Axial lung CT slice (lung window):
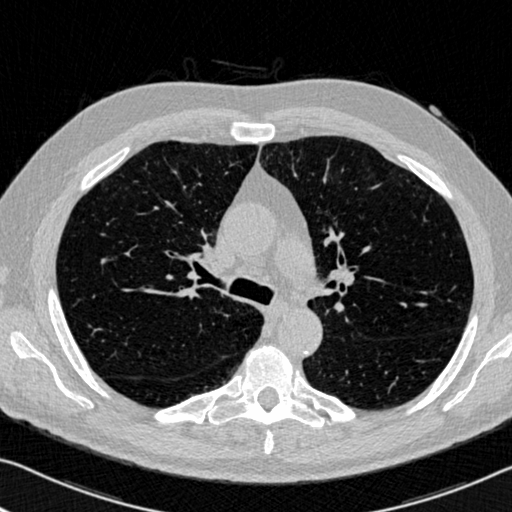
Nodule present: no